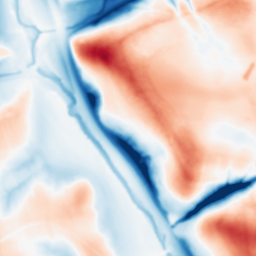
Category: multiscale
Decomposition family: dog
Decomposition parameters: sigma_low: 1
sigma_high: 20
Upsampling method: linear_exact
Upsampling parameters: scale: 4
Upsampling scale: 4